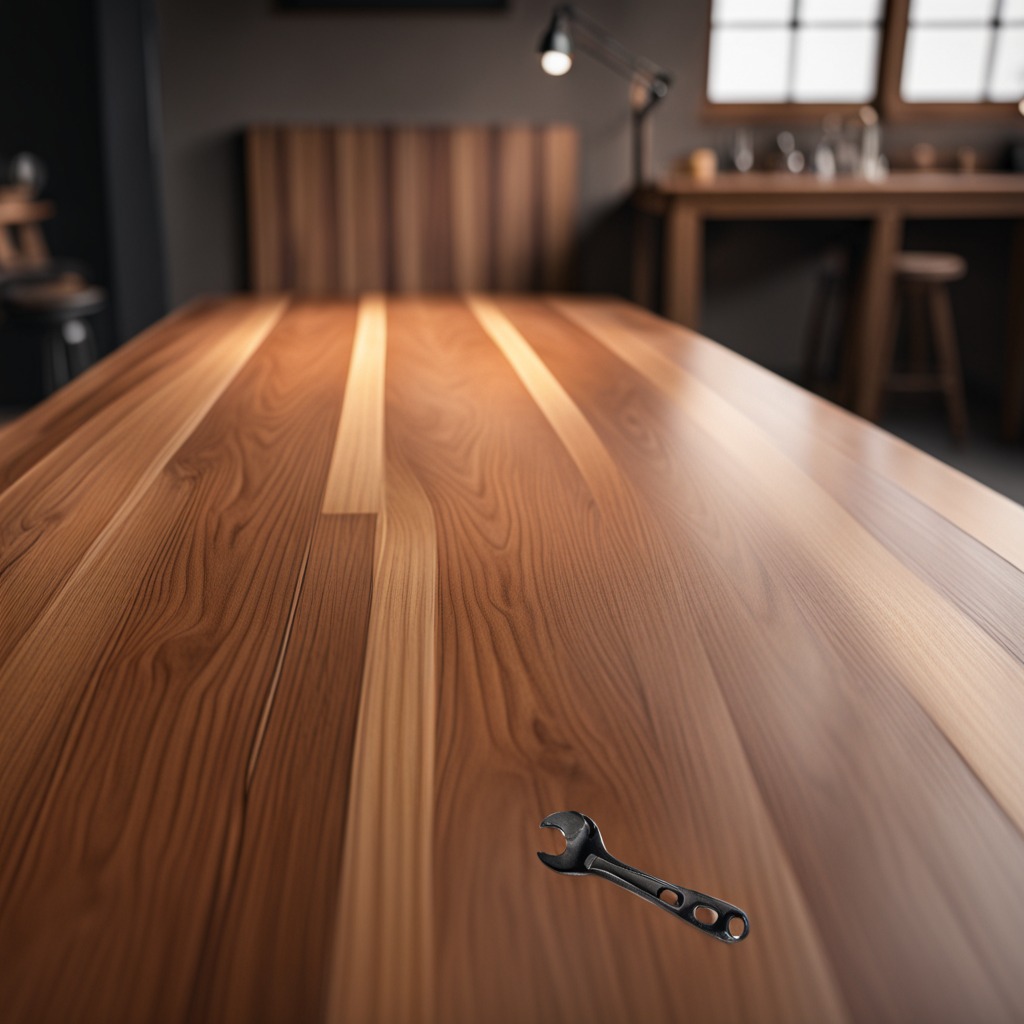
An wrench lies on a wooden table in a carpentry studio with rich wood textures and side lighting.